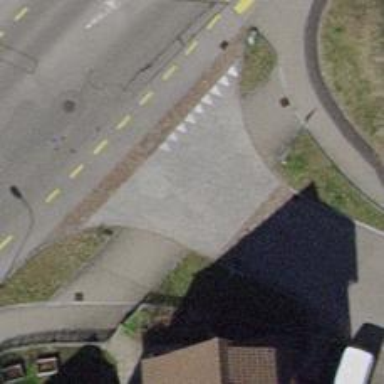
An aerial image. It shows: Table-style traffic calming feature.